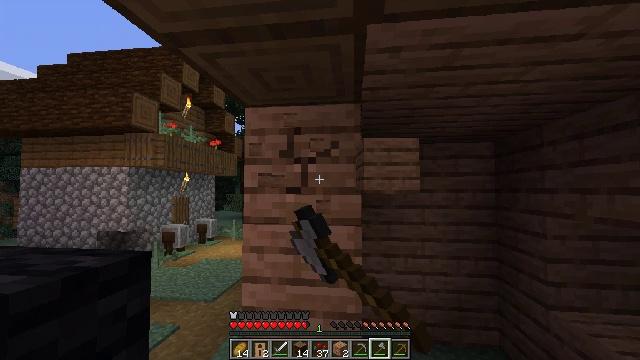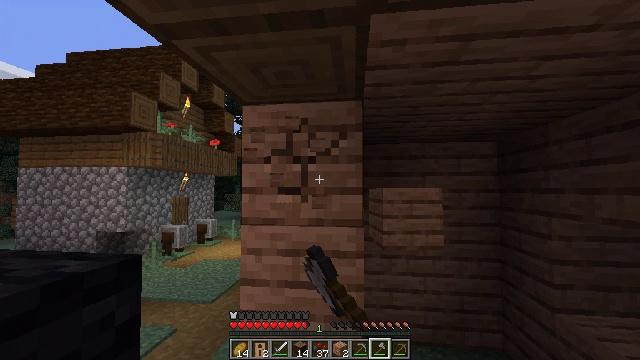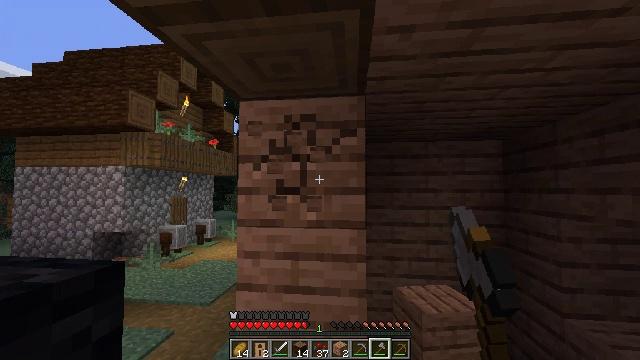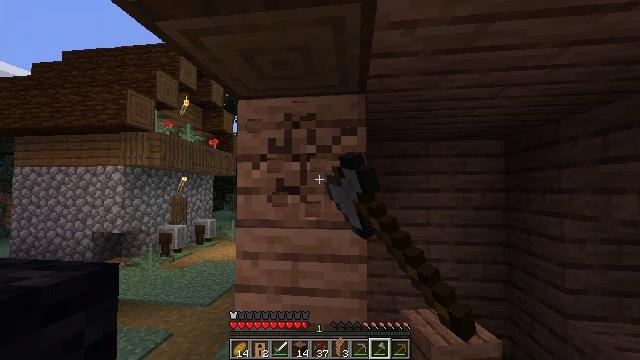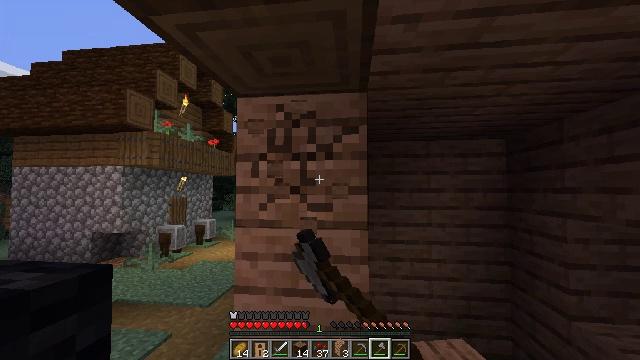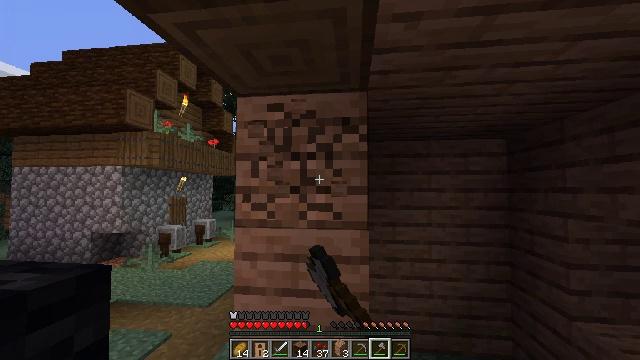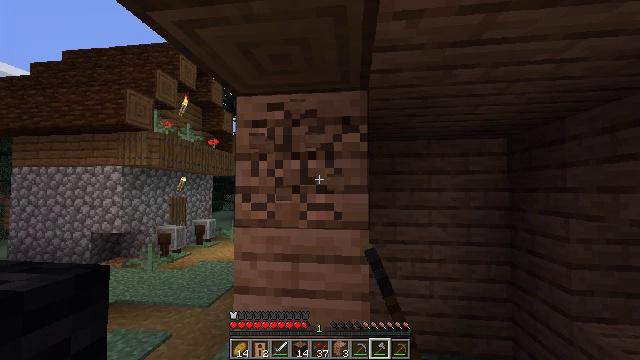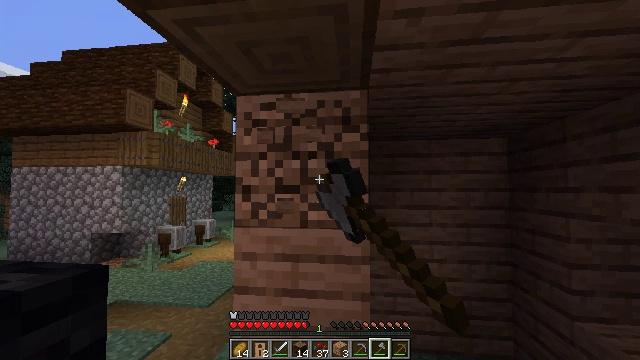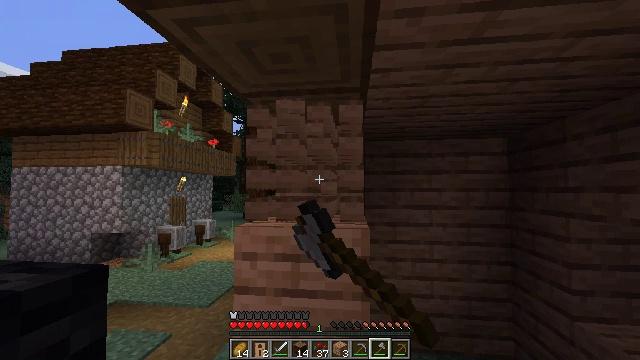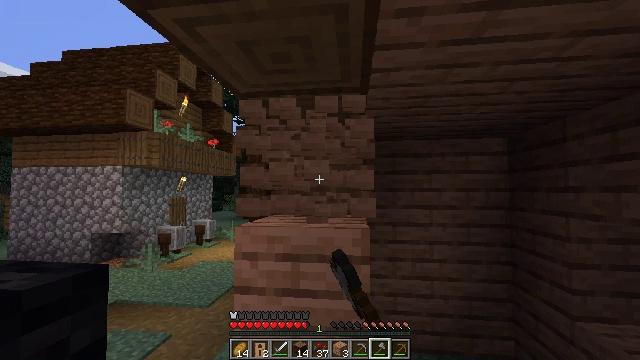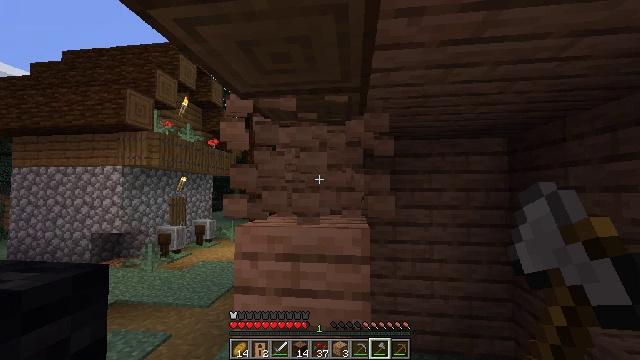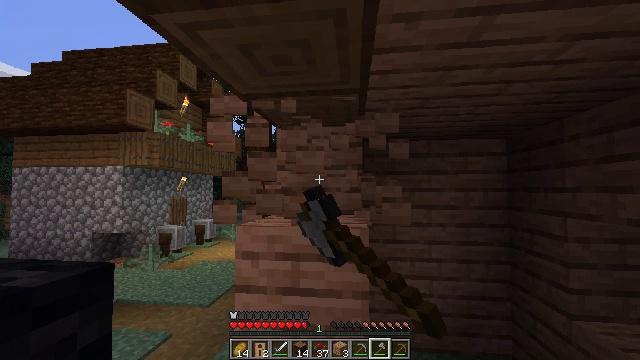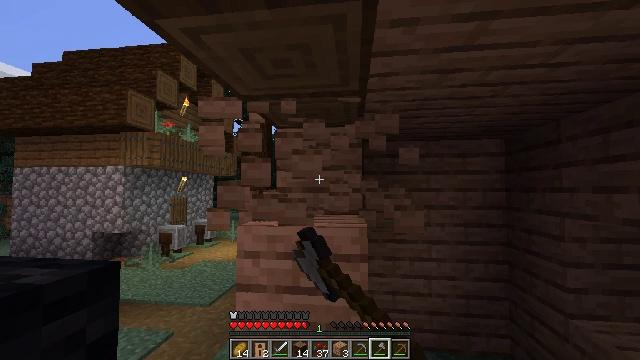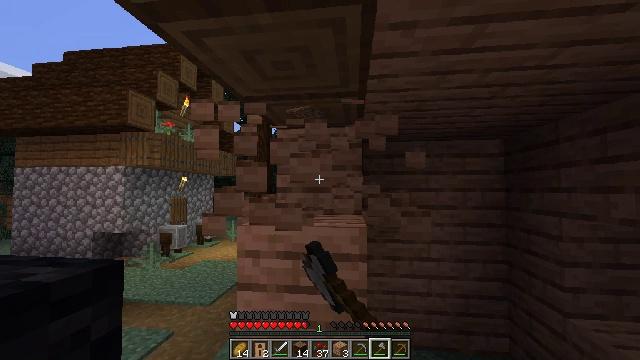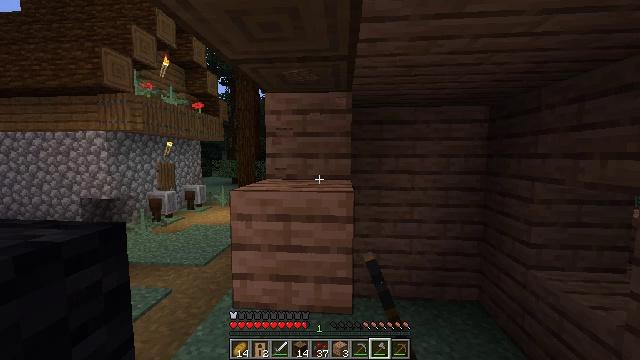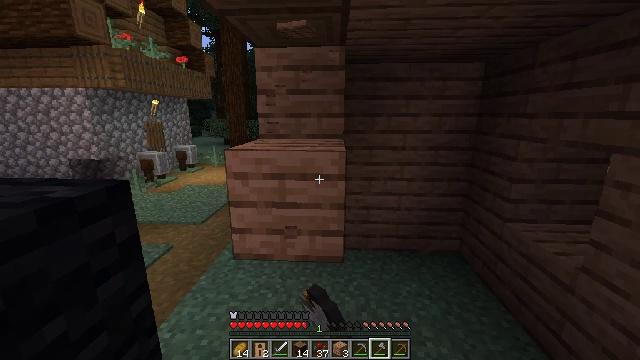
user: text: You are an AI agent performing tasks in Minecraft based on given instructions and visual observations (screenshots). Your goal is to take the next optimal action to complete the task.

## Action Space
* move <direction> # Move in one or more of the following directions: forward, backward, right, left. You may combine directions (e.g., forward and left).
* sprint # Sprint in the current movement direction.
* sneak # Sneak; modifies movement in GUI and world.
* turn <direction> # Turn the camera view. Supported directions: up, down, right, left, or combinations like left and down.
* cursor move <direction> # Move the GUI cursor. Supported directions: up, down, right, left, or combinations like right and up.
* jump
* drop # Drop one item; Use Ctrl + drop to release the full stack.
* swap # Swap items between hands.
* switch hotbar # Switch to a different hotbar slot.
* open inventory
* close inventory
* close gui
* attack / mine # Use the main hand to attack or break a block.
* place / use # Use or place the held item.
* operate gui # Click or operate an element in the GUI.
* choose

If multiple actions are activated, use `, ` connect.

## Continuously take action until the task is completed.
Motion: motion action
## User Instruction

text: Gather jungle planks for building.
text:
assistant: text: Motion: move forward, sneak, attack / mine
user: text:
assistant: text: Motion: move forward, sneak, attack / mine
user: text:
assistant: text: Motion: sneak, attack / mine
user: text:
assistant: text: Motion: sneak, attack / mine
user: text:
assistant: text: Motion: sneak, attack / mine
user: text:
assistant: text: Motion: sneak, attack / mine
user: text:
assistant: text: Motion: sneak, attack / mine
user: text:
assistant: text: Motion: sneak, attack / mine
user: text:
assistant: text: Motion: sneak, attack / mine
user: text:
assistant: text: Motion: sneak, attack / mine
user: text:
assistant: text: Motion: move back, sneak, attack / mine
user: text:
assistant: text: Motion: move back, sneak, attack / mine
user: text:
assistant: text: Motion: move back, sneak, attack / mine
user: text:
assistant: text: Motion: move back, sneak, turn right and down, attack / mine
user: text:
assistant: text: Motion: sneak, turn right and down, attack / mine
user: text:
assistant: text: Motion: sneak, attack / mine
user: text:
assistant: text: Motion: sneak, attack / mine
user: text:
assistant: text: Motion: sneak, attack / mine
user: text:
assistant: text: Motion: sneak, attack / mine
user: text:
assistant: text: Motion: sneak, attack / mine
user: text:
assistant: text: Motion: sneak, attack / mine
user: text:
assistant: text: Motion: sneak, attack / mine
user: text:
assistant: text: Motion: sneak, attack / mine
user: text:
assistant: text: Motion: sneak, attack / mine
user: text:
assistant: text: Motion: sneak, attack / mine
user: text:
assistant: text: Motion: sneak, attack / mine
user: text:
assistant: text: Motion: sneak, attack / mine
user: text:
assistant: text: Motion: move forward, sneak, attack / mine
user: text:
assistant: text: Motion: move forward, sneak, attack / mine
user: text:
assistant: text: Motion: move forward, sneak, attack / mine